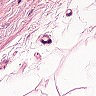
Metastatic tissue present: no